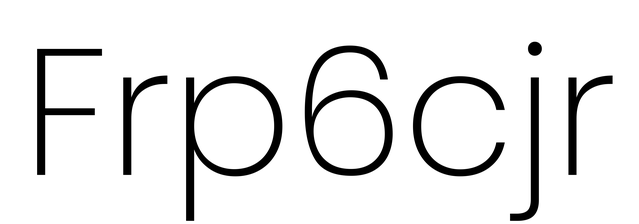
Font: Poppins-ExtraLight